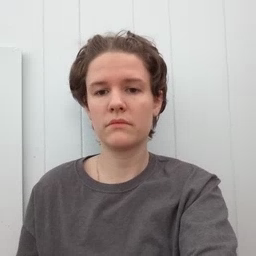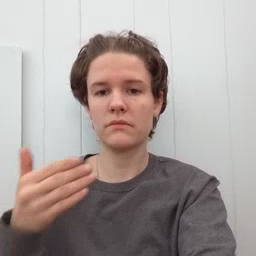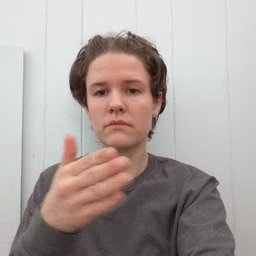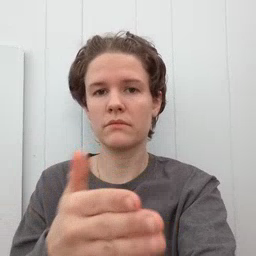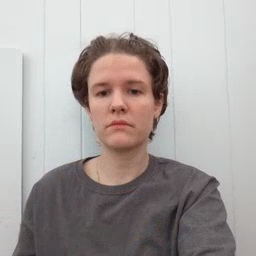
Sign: fish